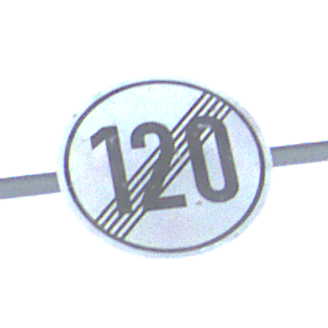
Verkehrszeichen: EndeGeschwindigkeit120
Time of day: SunriseSunset
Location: Outdoor (Nature)
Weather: PartlyCloudy
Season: NotSpecified
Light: Natural